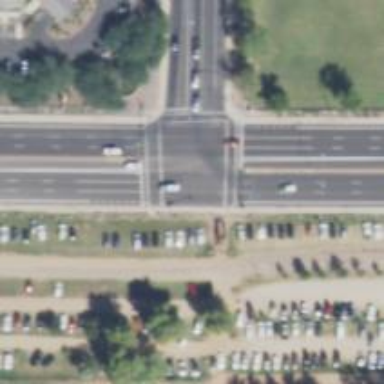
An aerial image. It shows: Solid stop line on the road marking.